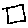
Label: square